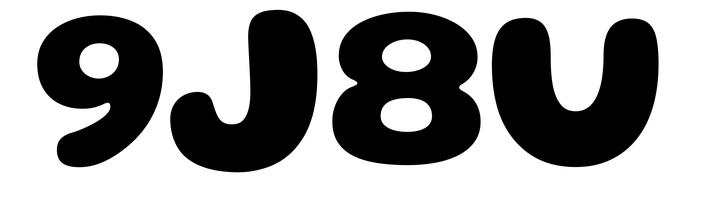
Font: Gluten_Bold